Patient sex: F
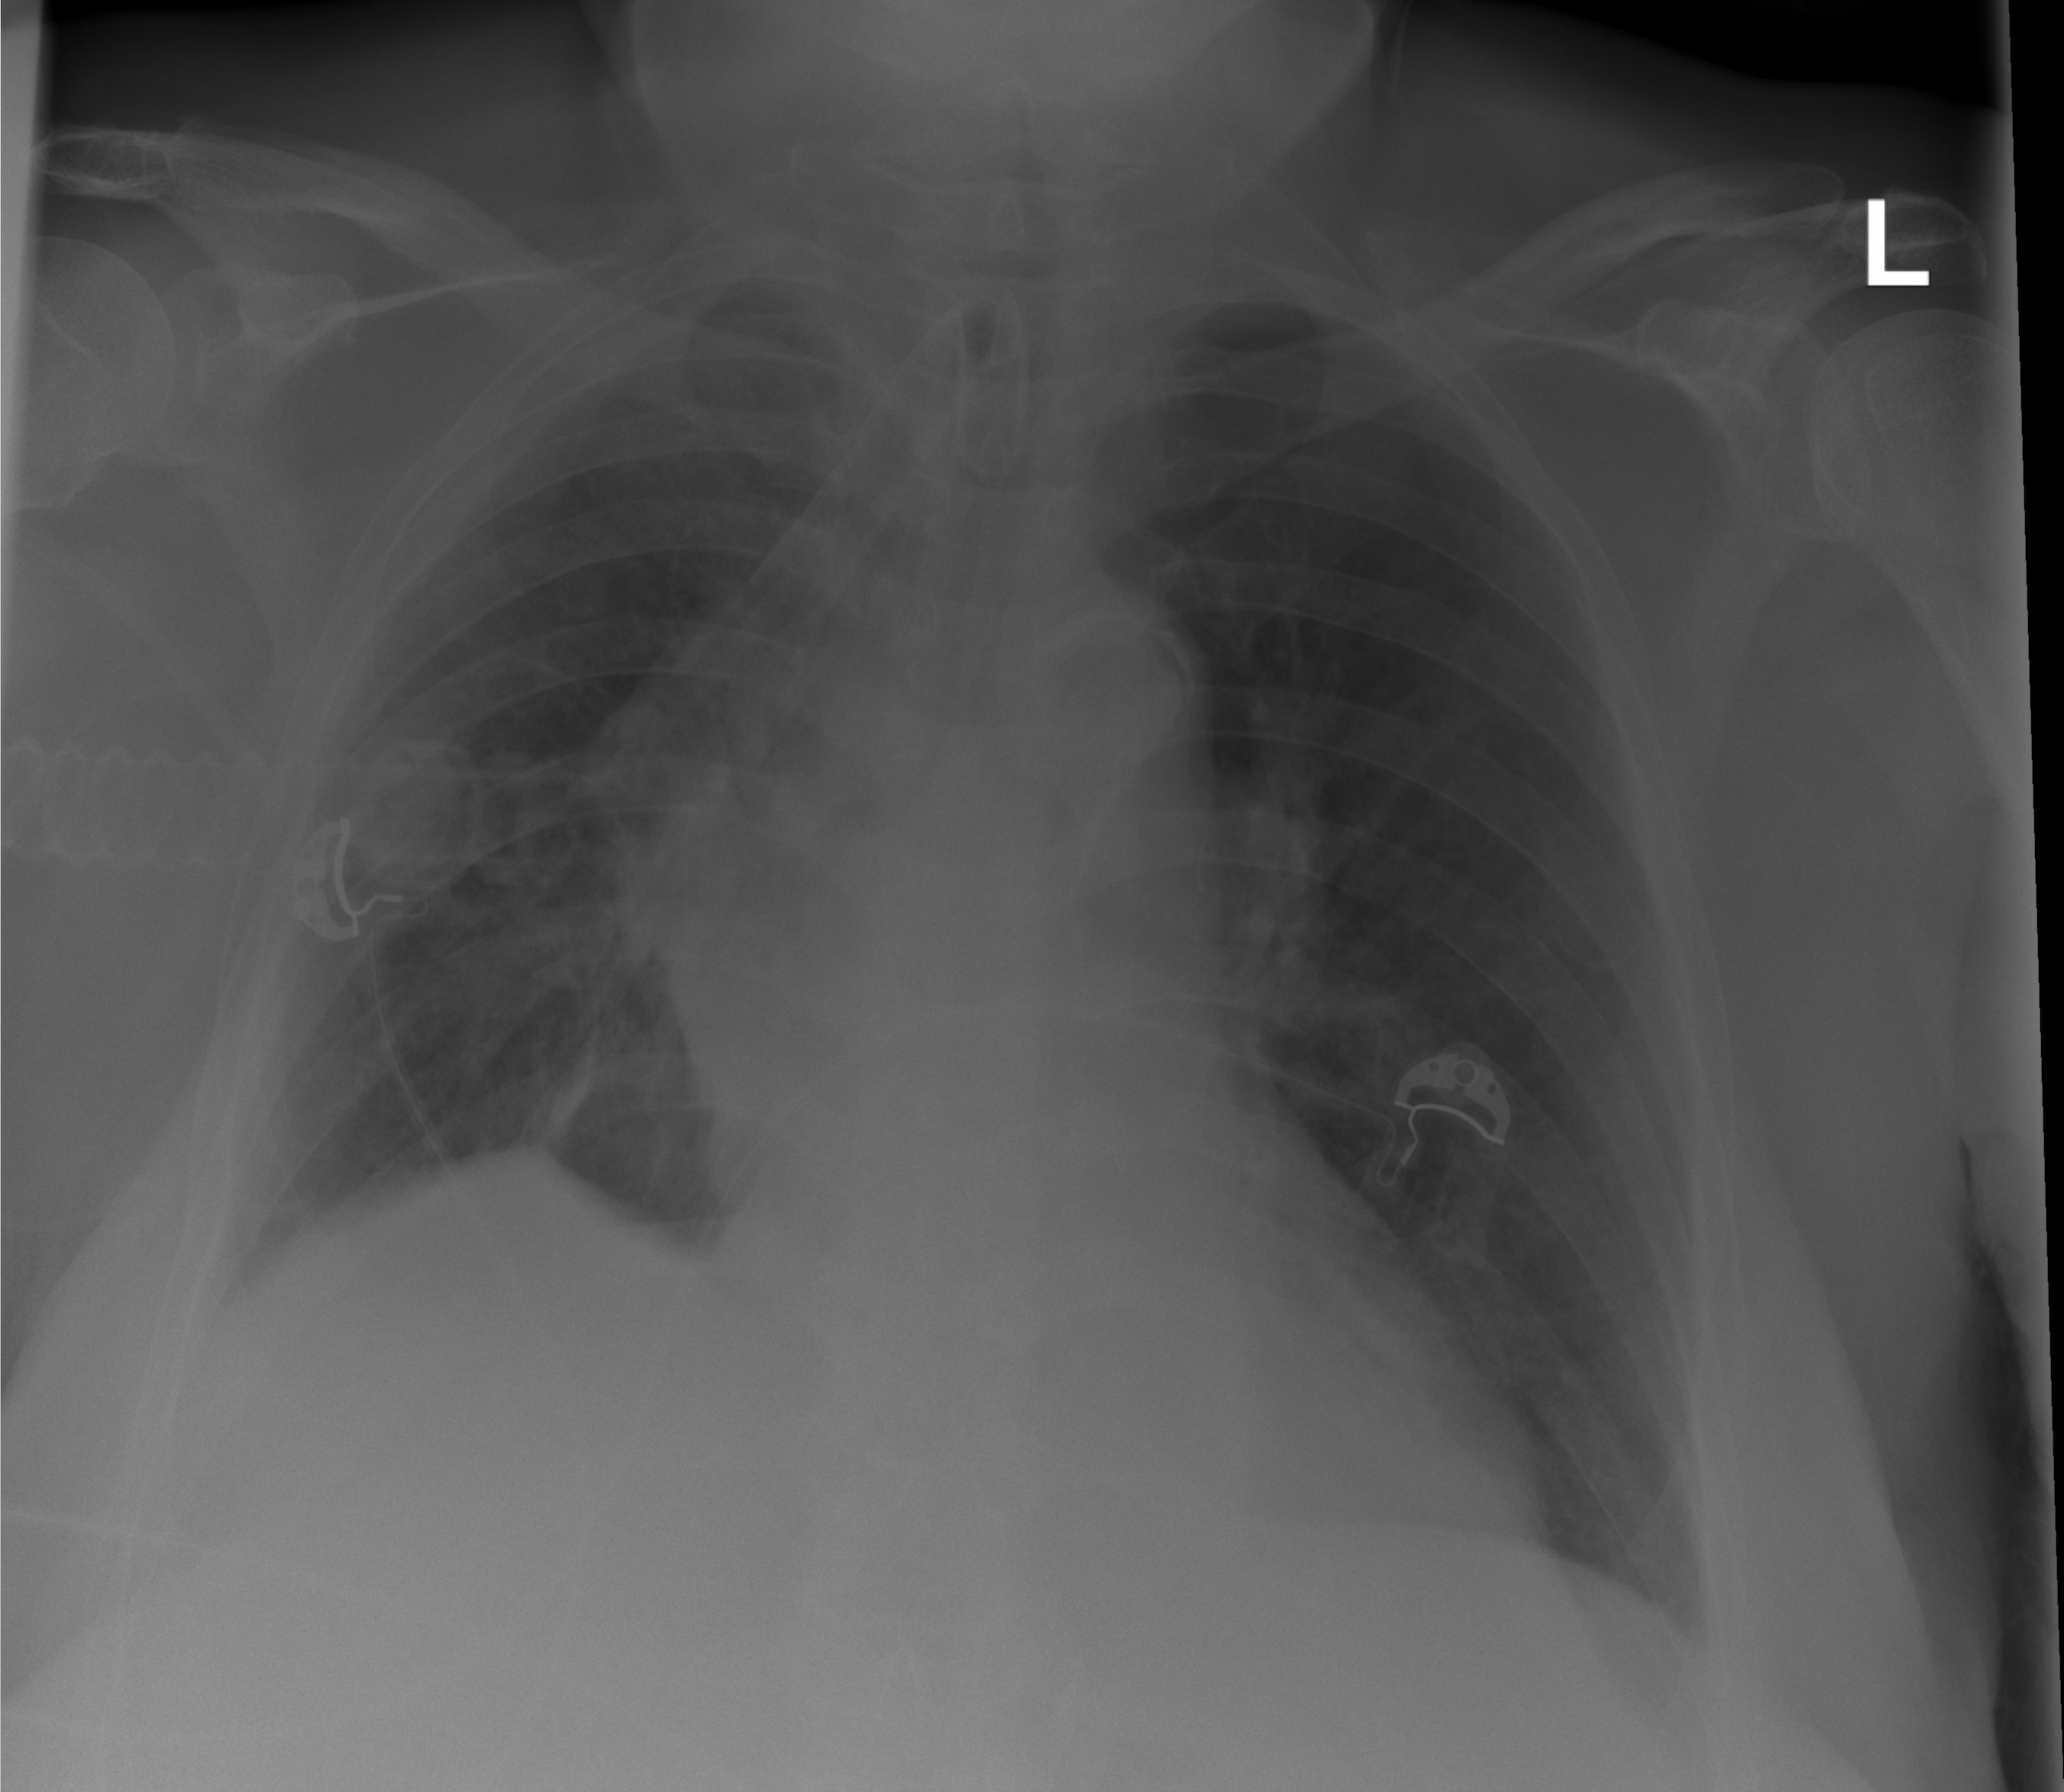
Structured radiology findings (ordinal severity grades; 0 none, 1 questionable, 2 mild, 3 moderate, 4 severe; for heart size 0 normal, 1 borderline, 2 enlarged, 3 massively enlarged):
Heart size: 0
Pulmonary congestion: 2
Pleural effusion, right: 1
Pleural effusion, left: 0
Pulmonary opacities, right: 0
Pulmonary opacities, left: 0
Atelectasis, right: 0
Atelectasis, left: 0